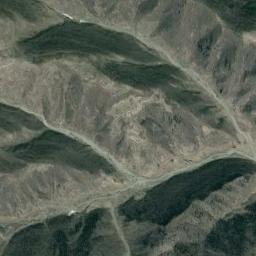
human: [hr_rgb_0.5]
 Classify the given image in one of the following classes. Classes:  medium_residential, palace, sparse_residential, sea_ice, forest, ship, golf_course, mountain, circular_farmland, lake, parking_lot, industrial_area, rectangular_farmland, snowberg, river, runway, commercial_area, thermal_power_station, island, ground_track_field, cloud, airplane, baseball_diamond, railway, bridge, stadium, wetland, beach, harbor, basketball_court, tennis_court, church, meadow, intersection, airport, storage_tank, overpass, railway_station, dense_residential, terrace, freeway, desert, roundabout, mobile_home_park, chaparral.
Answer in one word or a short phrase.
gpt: mountain